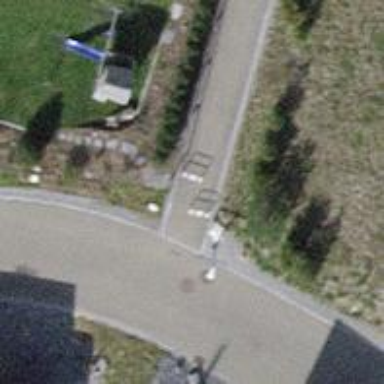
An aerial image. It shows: Cycle barrier.